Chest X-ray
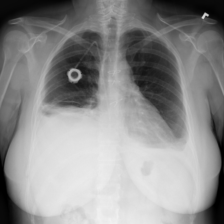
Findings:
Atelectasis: negative
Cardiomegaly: negative
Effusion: positive
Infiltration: negative
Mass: negative
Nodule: negative
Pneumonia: negative
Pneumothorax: negative
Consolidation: negative
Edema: negative
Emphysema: negative
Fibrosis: negative
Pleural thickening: negative
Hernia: negative